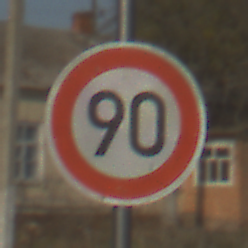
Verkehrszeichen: Geschwindigkeit90
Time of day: MorningAfternoon
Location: Outdoor (Suburban)
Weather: PartlyCloudy
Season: NotSpecified
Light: Natural